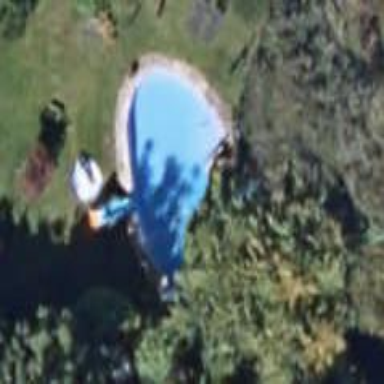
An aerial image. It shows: Swimming pool located in leisure land.